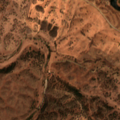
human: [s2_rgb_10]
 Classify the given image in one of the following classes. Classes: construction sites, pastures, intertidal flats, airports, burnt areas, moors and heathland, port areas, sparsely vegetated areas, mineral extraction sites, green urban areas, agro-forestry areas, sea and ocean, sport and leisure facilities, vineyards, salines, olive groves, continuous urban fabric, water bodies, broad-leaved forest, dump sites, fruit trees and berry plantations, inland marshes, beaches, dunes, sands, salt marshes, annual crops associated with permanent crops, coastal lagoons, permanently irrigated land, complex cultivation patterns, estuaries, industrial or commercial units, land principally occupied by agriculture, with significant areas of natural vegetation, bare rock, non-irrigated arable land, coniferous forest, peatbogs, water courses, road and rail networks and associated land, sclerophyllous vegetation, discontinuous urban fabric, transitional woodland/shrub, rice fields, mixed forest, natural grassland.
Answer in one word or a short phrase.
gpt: pastures, agro-forestry areas, transitional woodland/shrub